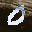
Label: 0